Interaction volume radius: 10 \u00c5
Interaction volume height: 20 \u00c5
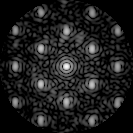
Disorder parameter: 0.3147